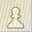
Piece: wP